Field crop: maize
Growth stage: 2
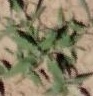
Species: atriplex